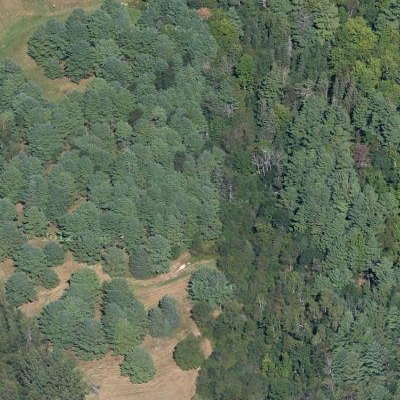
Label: Forest